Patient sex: F
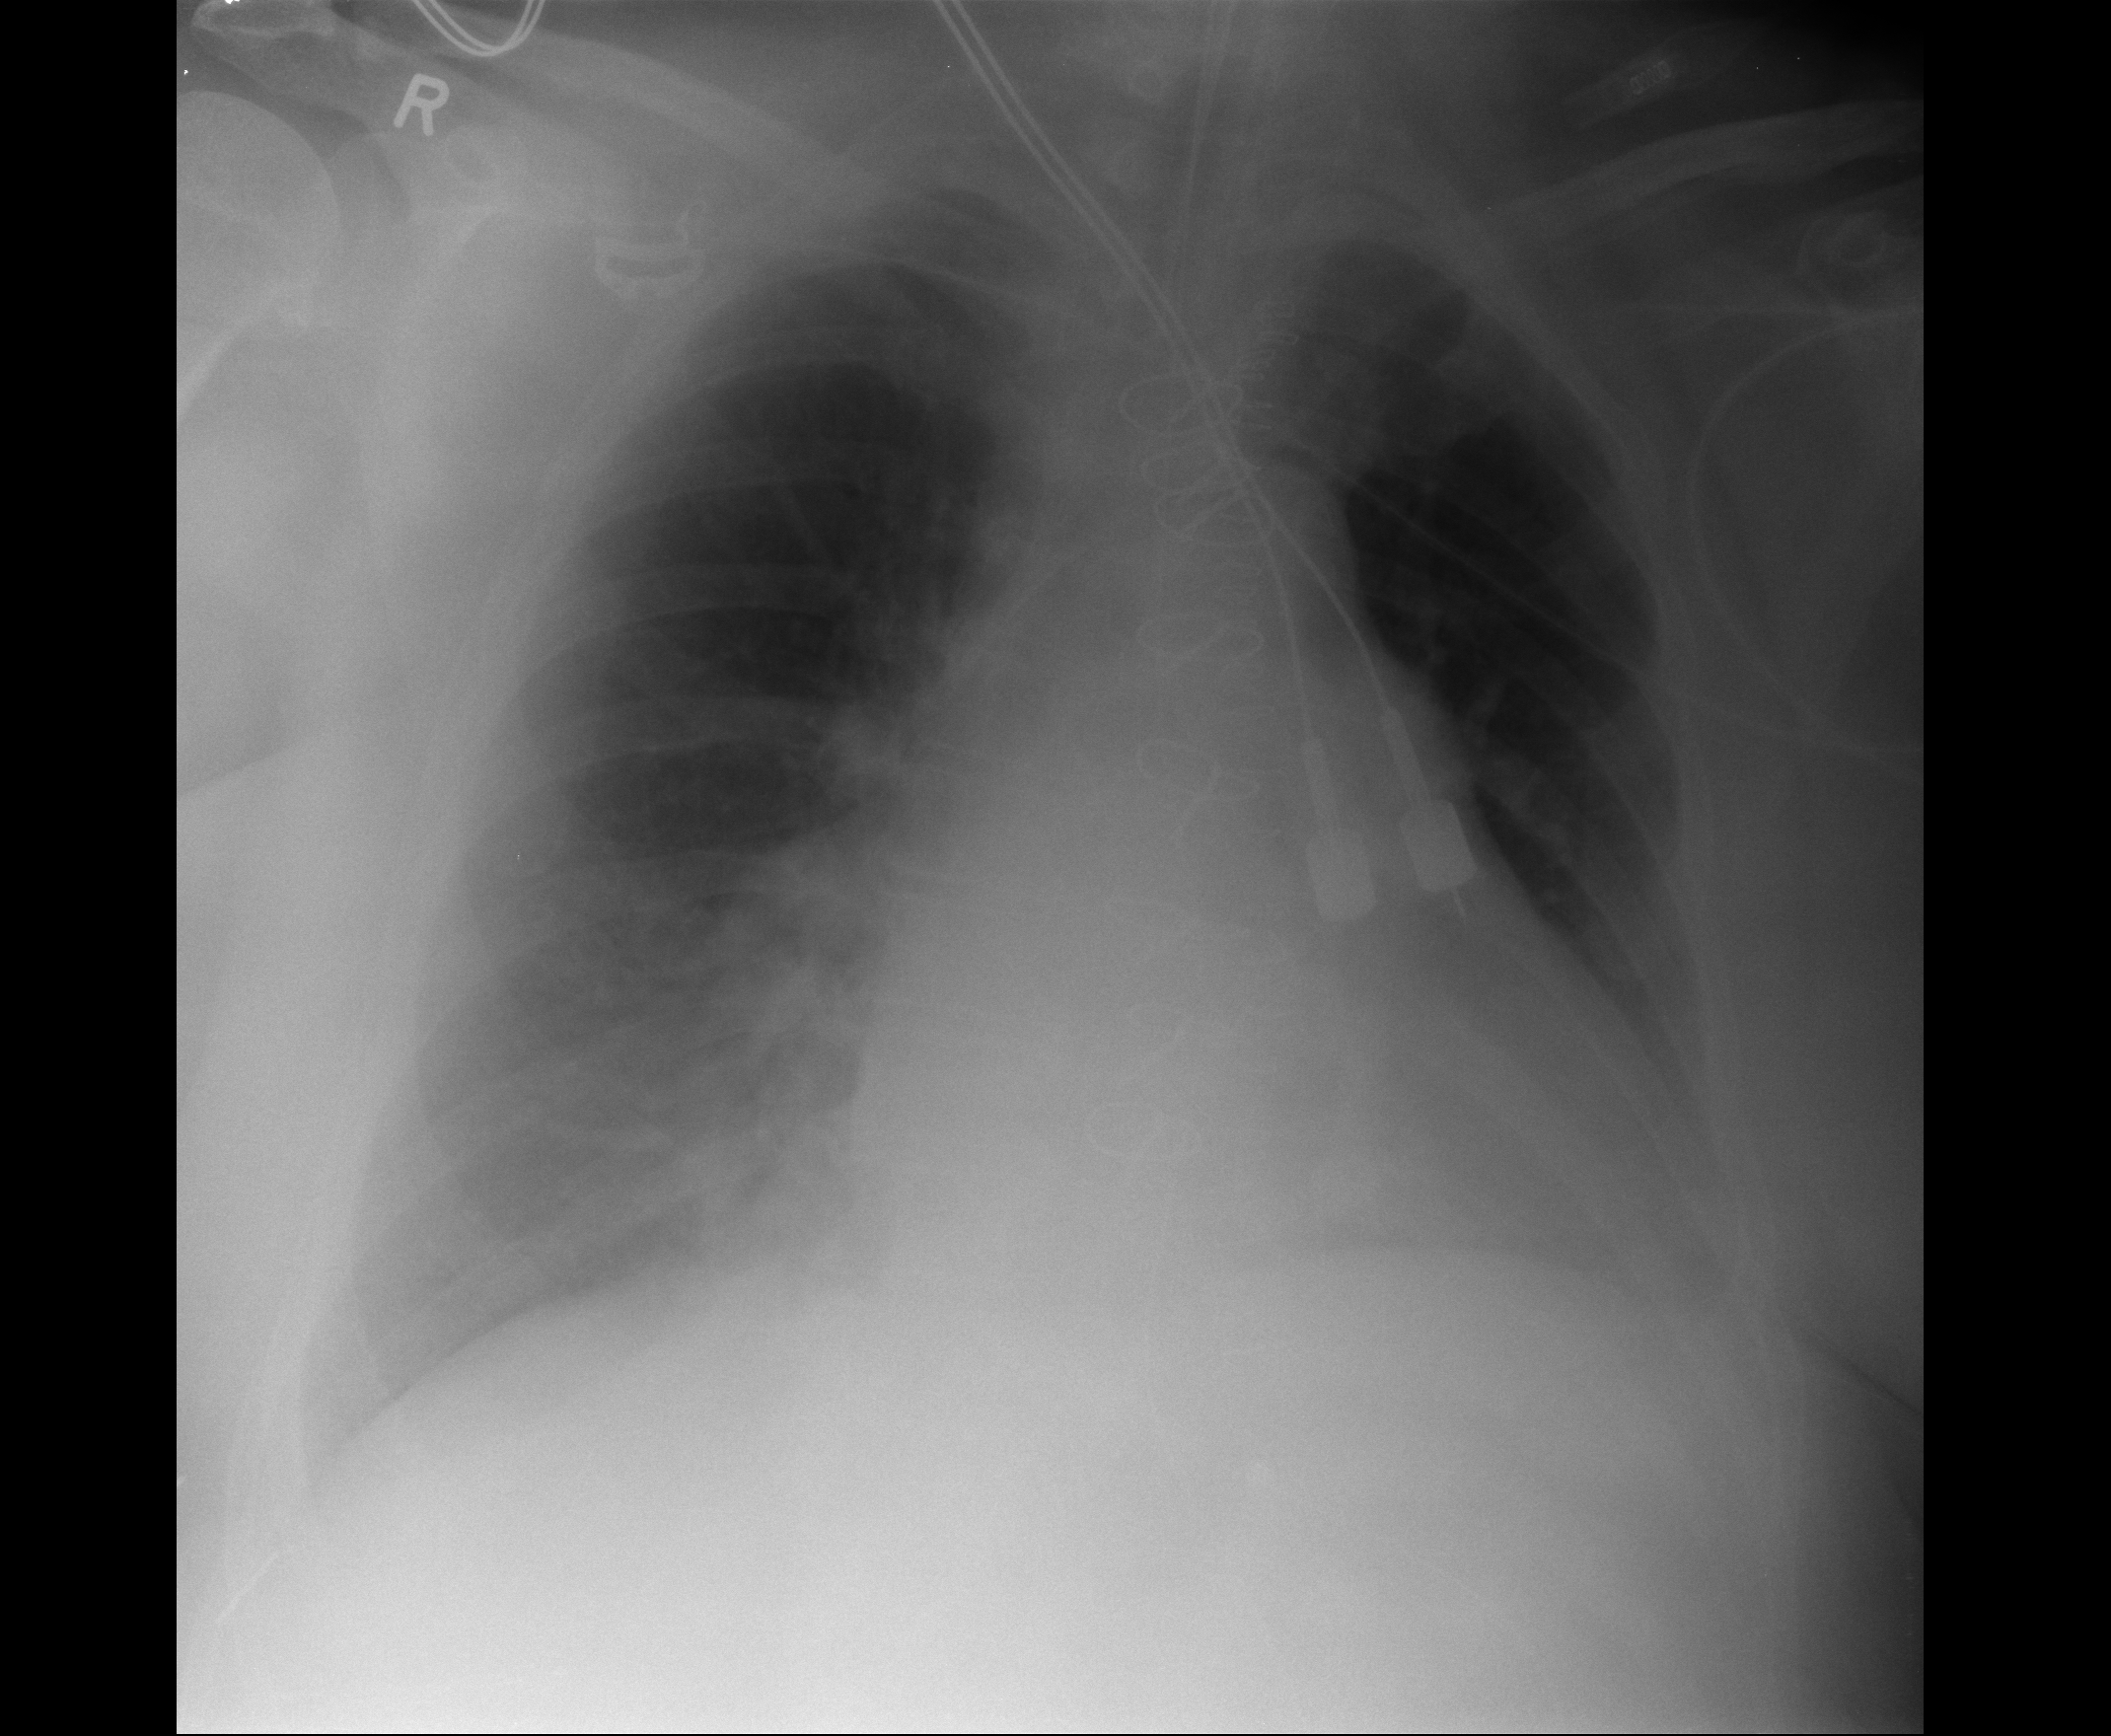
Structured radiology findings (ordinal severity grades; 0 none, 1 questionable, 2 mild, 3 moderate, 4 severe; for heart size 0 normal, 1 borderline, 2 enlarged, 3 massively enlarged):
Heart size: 2
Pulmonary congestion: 1
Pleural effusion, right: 0
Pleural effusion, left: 2
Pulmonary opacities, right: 1
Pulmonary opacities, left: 1
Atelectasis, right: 2
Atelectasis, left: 2